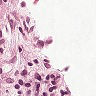
Metastatic tissue present: yes